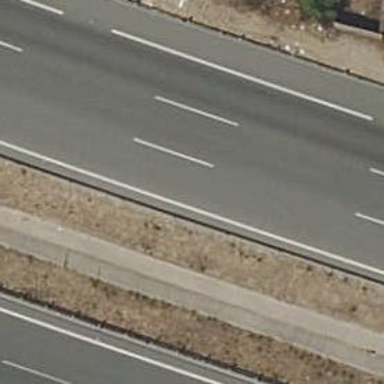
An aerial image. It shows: View of motorway.